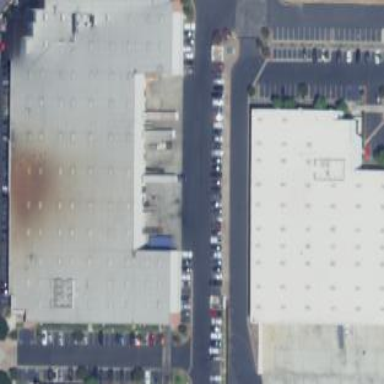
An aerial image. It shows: Warehouse.